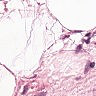
Metastatic tissue present: no